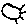
Label: sun